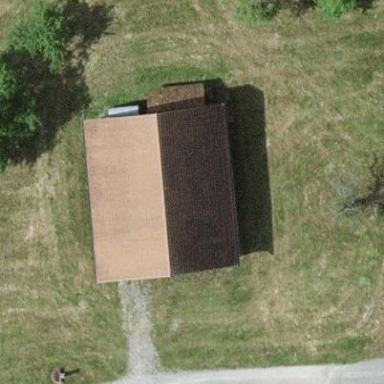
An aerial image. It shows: Garage.